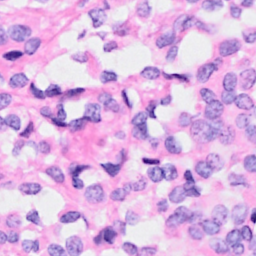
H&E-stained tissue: Breast